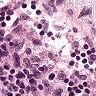
Metastatic tissue present: no